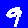
Digit: 9